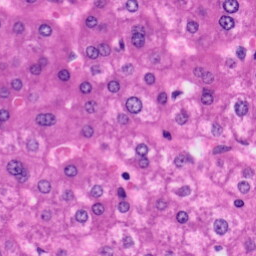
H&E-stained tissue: Liver